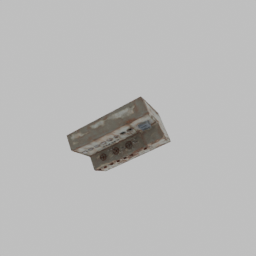
Label: electronics